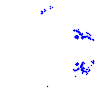
Particle: pion